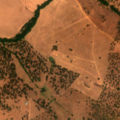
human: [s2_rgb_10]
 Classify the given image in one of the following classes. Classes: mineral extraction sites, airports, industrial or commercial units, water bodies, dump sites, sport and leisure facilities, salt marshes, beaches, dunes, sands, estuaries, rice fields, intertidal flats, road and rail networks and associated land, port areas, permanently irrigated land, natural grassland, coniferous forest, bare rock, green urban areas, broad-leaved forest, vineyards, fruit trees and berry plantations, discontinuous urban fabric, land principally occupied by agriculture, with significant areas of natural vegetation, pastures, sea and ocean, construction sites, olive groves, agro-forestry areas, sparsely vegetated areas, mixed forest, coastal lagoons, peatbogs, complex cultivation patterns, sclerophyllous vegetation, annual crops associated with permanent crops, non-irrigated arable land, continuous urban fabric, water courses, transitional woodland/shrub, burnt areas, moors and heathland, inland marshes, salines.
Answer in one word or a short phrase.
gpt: non-irrigated arable land, agro-forestry areas